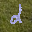
Label: 2